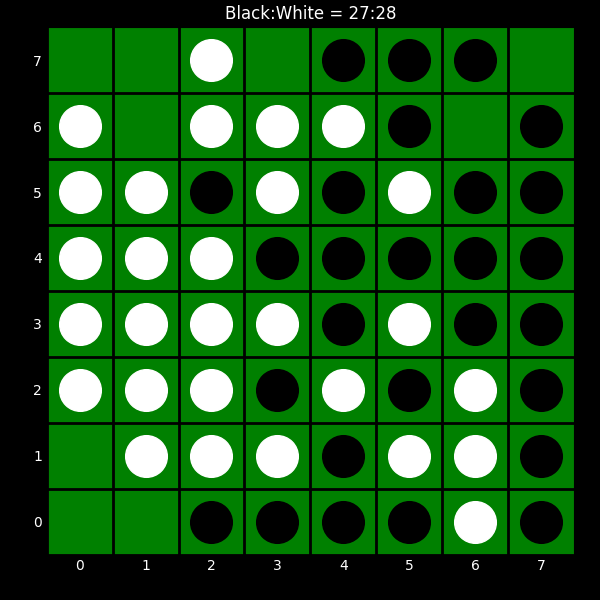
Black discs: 27
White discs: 28